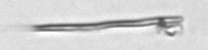
Label: fiber_TAG_external_detritus